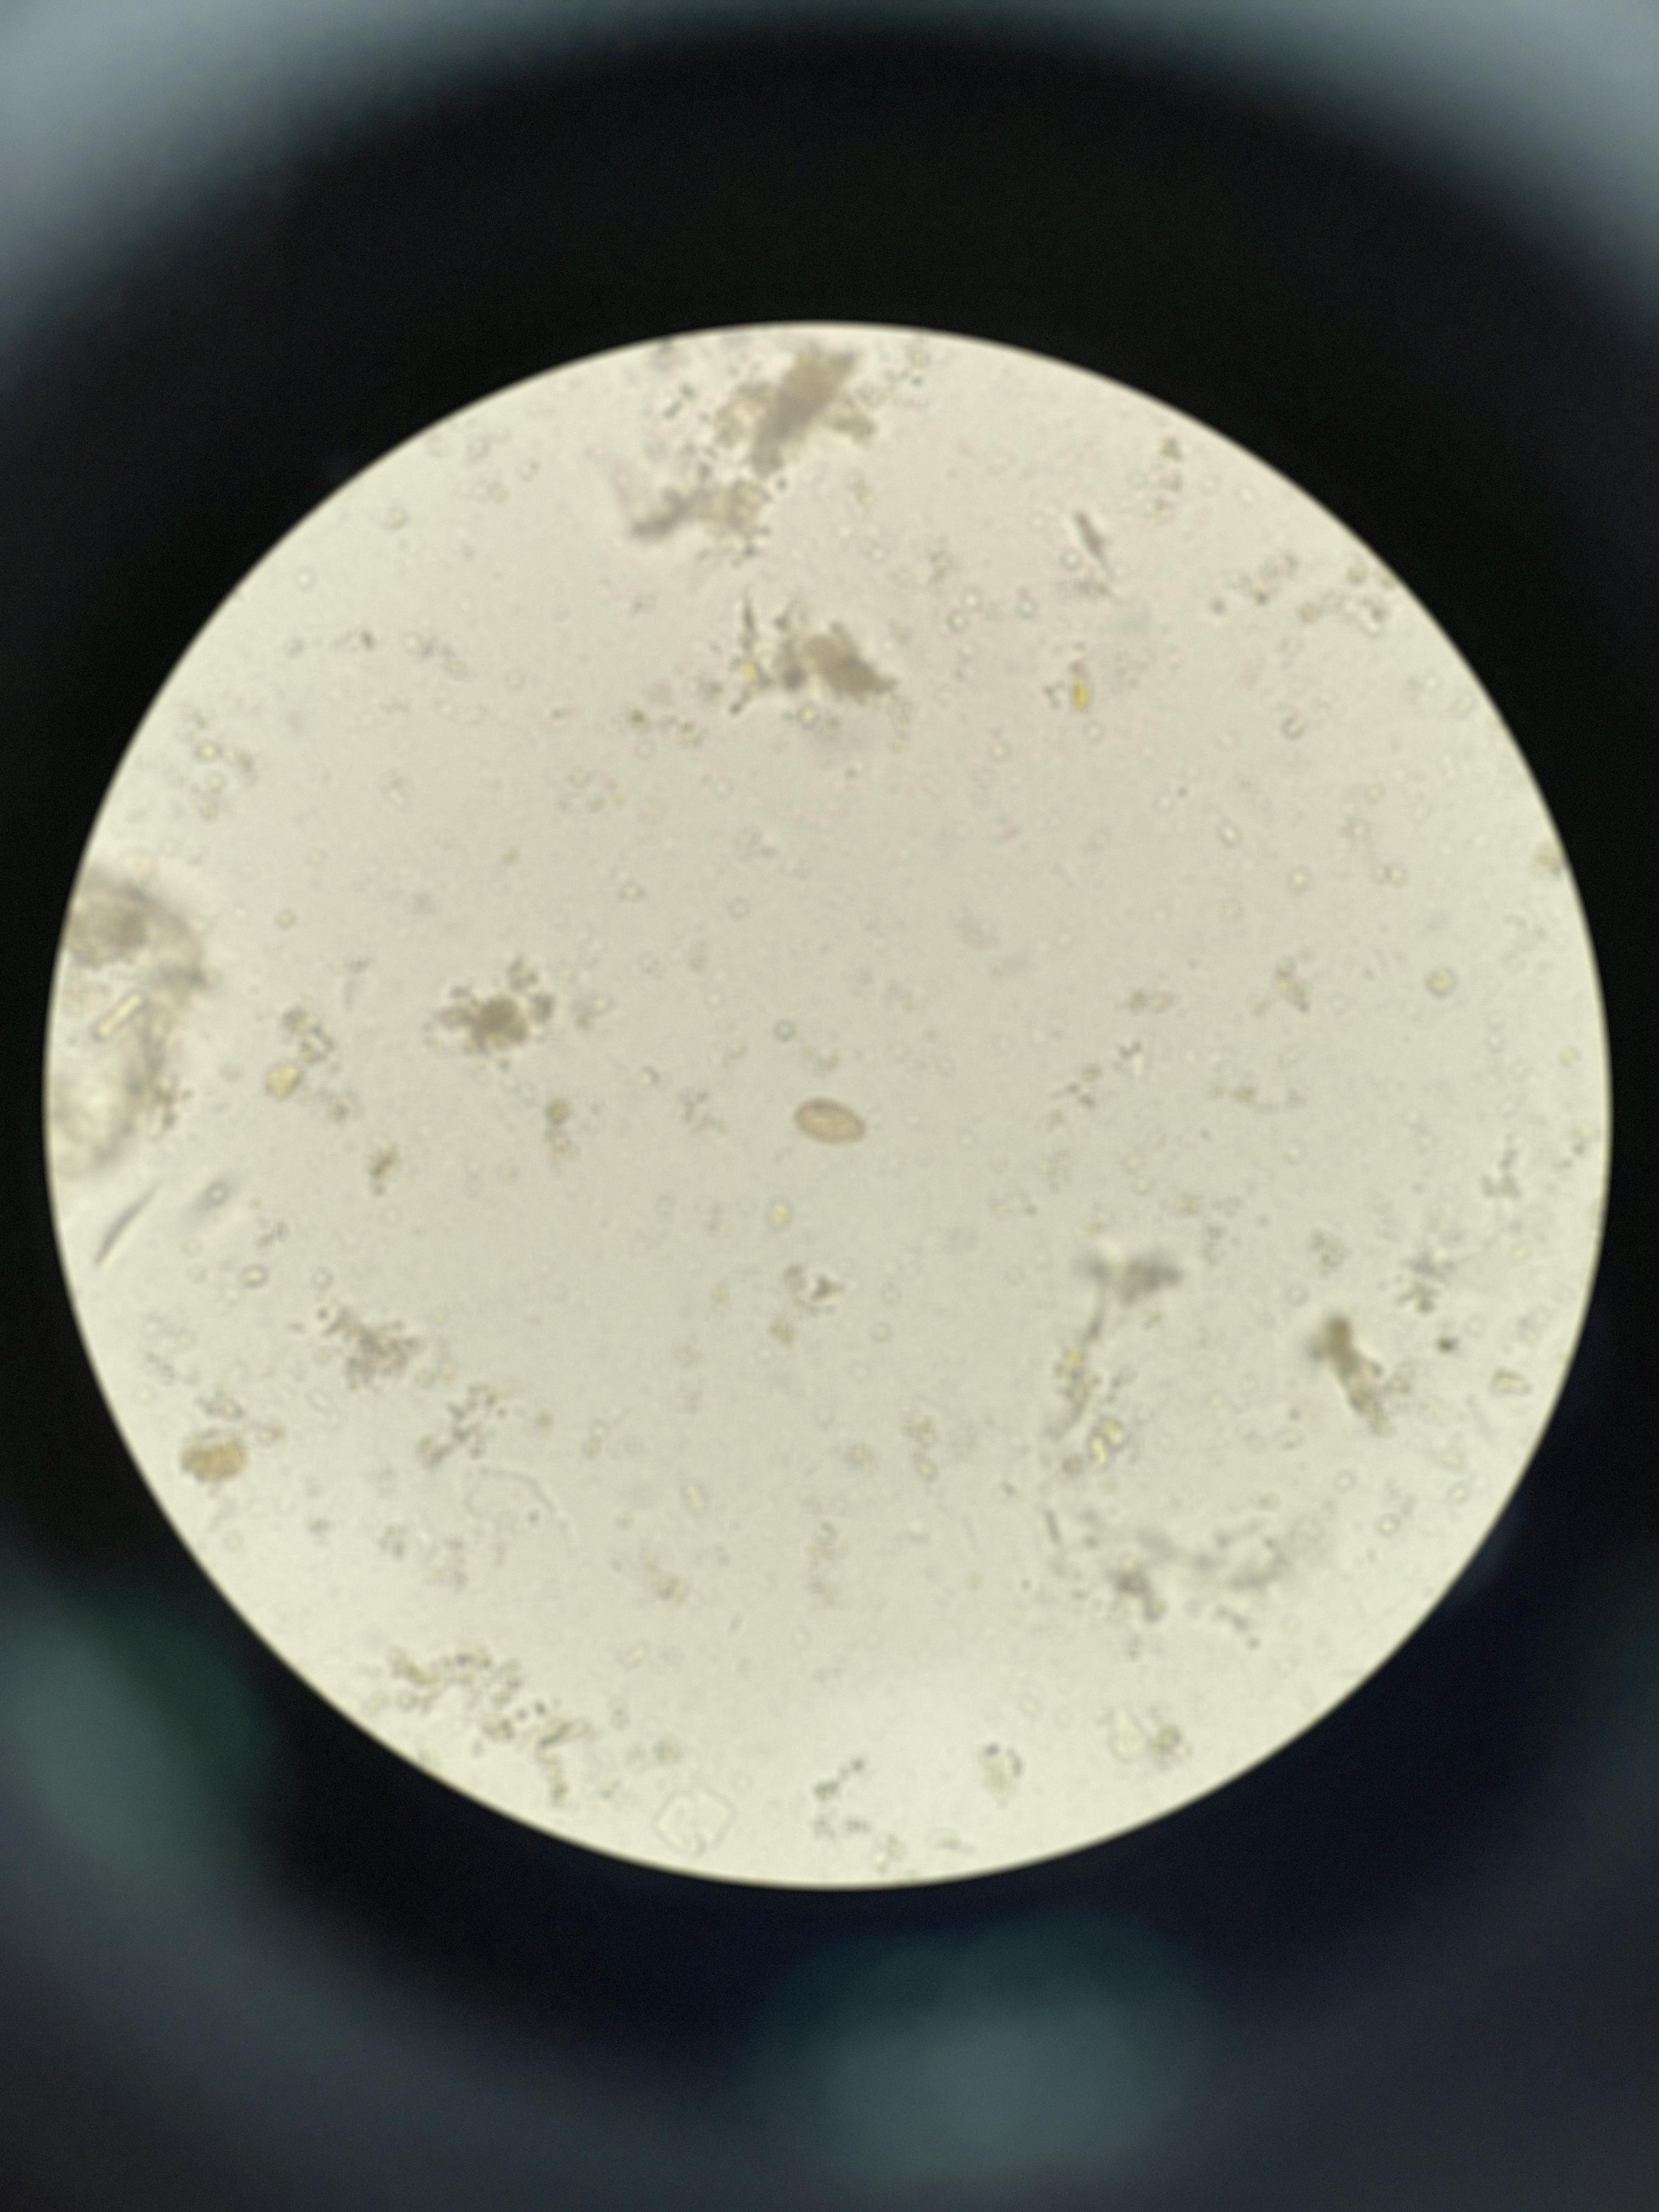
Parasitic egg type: Opisthorchis viverrine